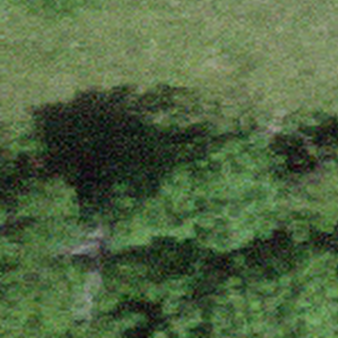
Label: other